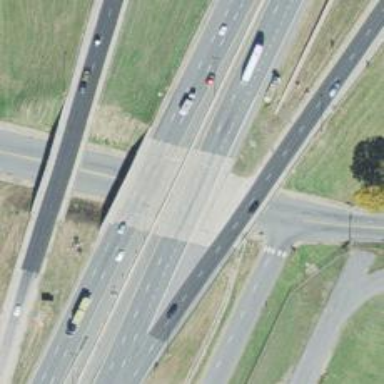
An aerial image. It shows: Beam bridge on motorway.